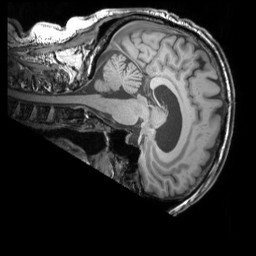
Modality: T1w
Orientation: sagittal
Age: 58
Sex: male
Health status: ill
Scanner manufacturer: siemens
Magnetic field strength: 3 T
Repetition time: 1.75 s
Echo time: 0.00418 s